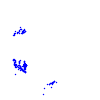
Particle: kaon